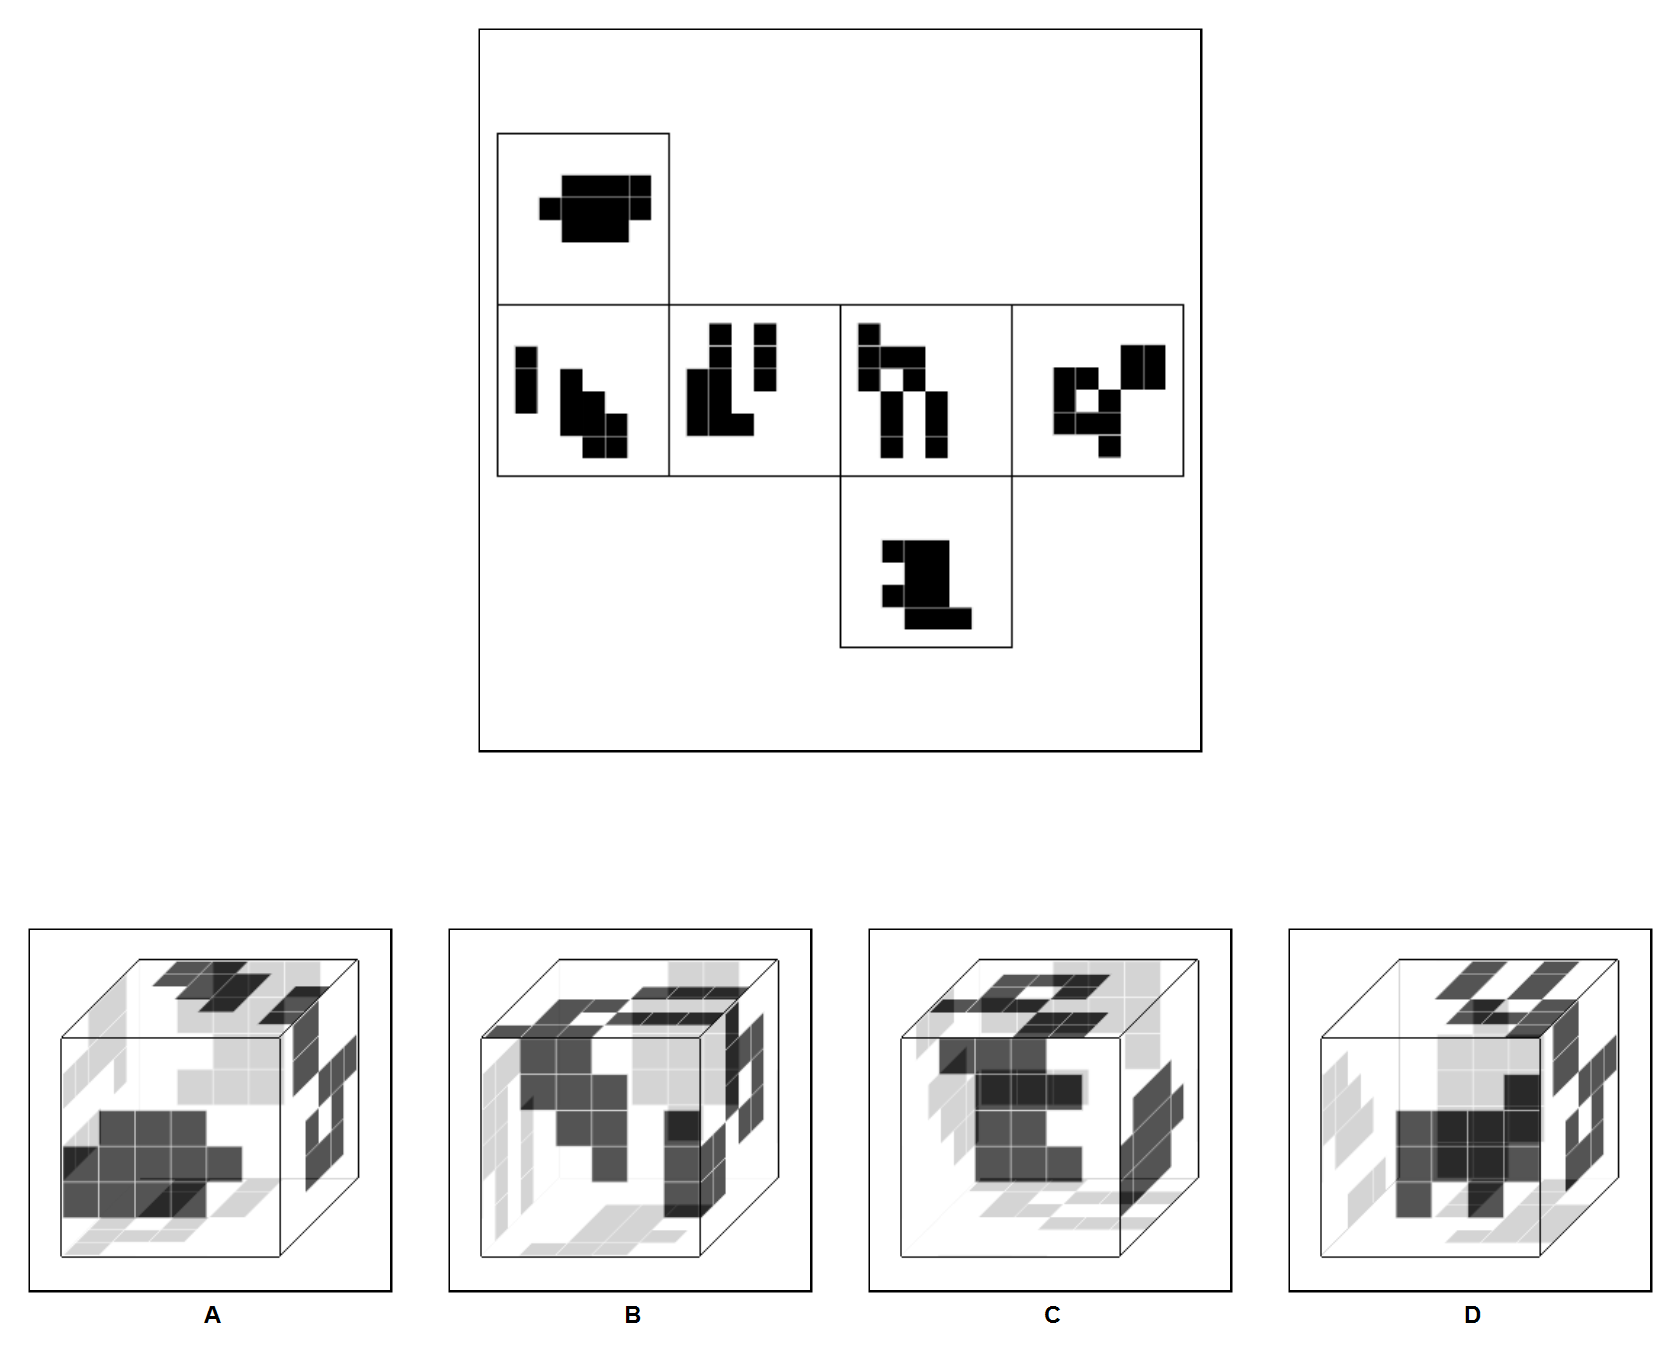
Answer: A